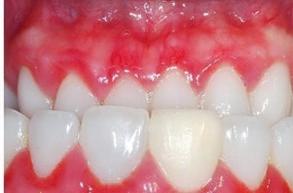
Condition: Gingivitis